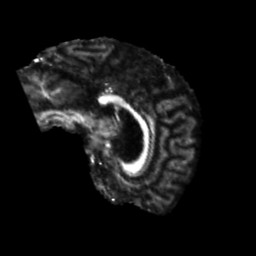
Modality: FA
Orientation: sagittal
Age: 54
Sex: male
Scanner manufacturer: siemens
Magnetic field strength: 3 T
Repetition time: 5.25 s
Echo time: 0.08 s